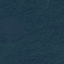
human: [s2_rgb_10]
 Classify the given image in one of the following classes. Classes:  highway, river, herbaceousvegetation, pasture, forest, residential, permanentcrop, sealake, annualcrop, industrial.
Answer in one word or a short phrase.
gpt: Forest